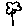
Label: flower